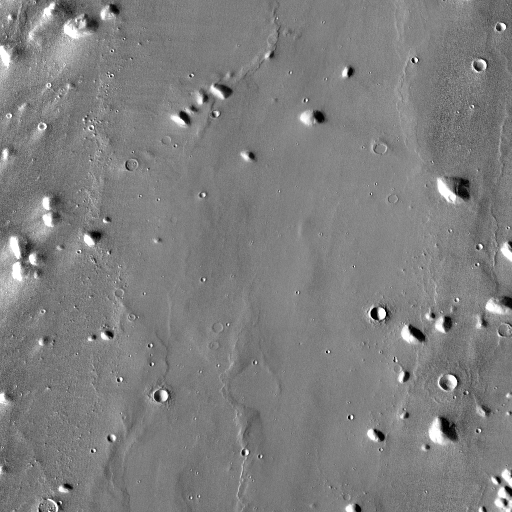
Crater classes present: Background, Other, Layered, Buried